Question: I created a tkinter app that shows a few matplotlib graph. Everything is working fine but the scrollbar is inactive until I resize the window. As soon as I manually resize the window it works like a charm...
Here is the pertinent code:
'''
main_frame=tkinter.Frame(root)
main_frame.pack(fill=tkinter.BOTH, expand=1, pady=(4,0))
my_canvas =tkinter.Canvas(main_frame)
my_canvas.pack(side=tkinter.LEFT, fill=tkinter.BOTH, expand=1)
my_scrollbar=ttk.Scrollbar(main_frame, orient=tkinter.VERTICAL, command=my_canvas.yview)
my_scrollbar.pack(side=tkinter.RIGHT, fill=tkinter.Y)
my_canvas.configure(yscrollcommand=my_scrollbar.set)
my_canvas.bind('<Configure>', lambda e: my_canvas.configure(scrollregion=my_canvas.bbox("all")))
second_frame=tkinter.Frame(my_canvas)
my_canvas.create_window((0,0), window=second_frame, anchor="nw")
'''

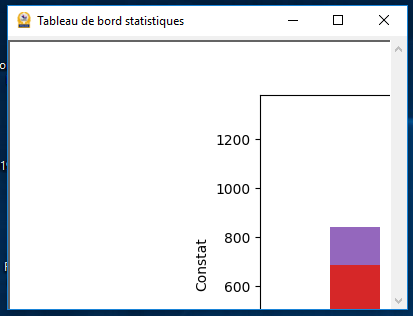
Answer: You need to configure the 'scrollregion' of the canvas. You only do that from a binding on '<Configure>' which won't fire until the canvas resizes.
Add the following to your code after you call 'create_window' and have added whatever widgets you're going to add in 'second_frame':
'''
my_canvas.configure(scrollregion=my_canvas.bbox("all"))
'''